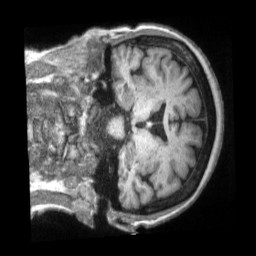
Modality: T1w
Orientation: coronal
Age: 75
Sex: female